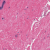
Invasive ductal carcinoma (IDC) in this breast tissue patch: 0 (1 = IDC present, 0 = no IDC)